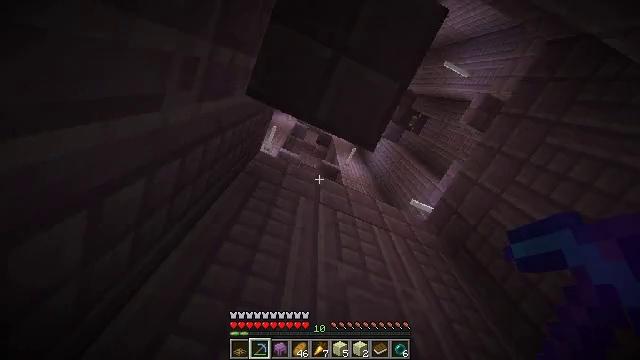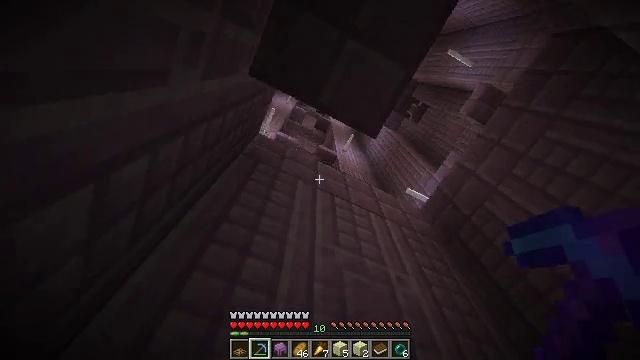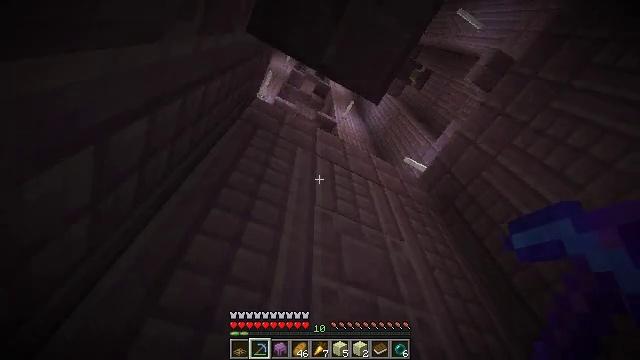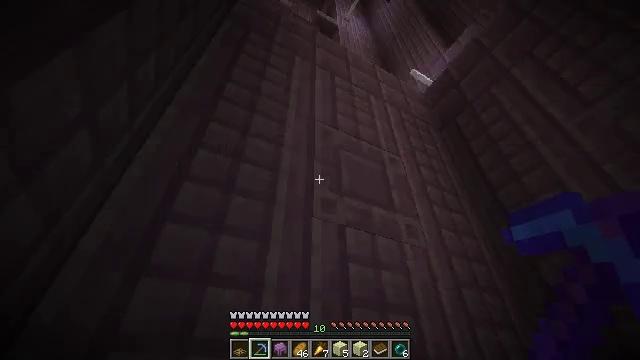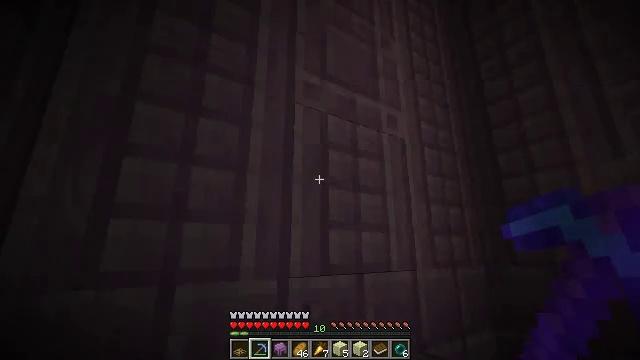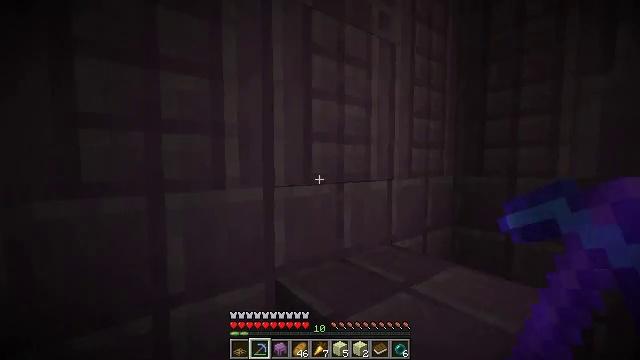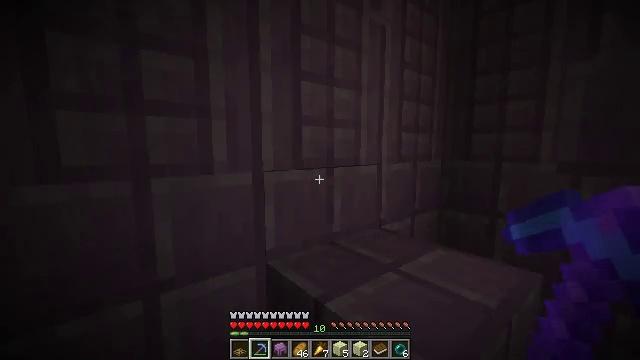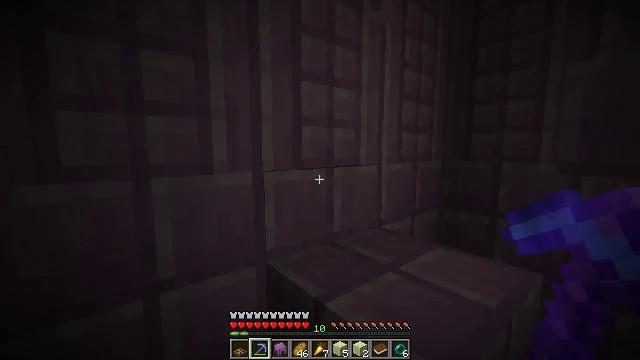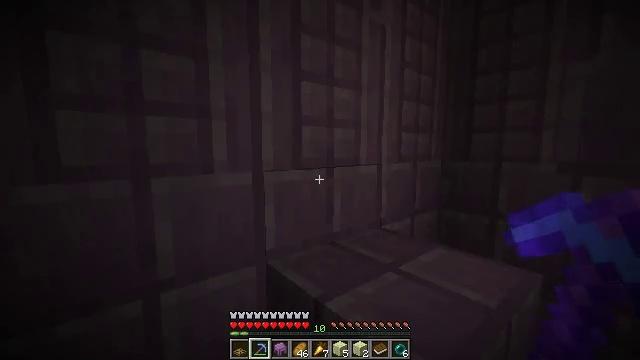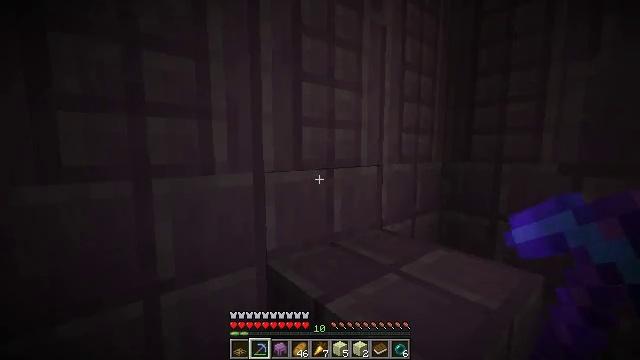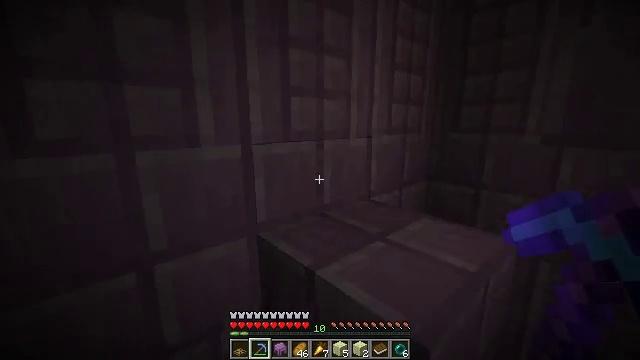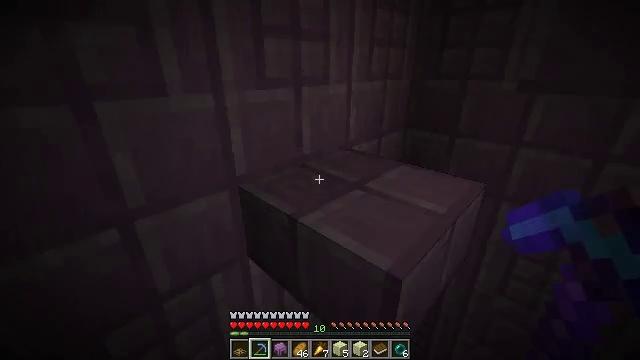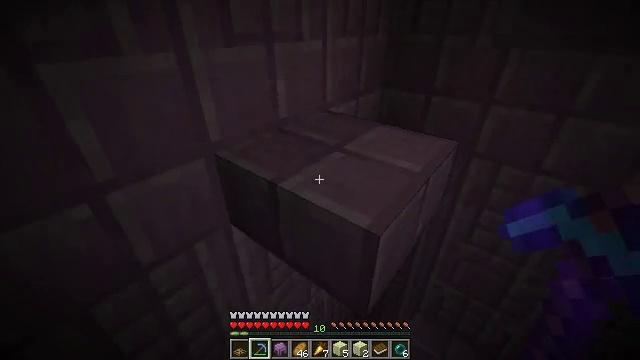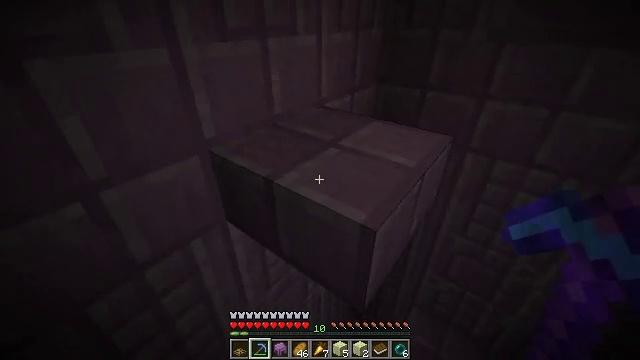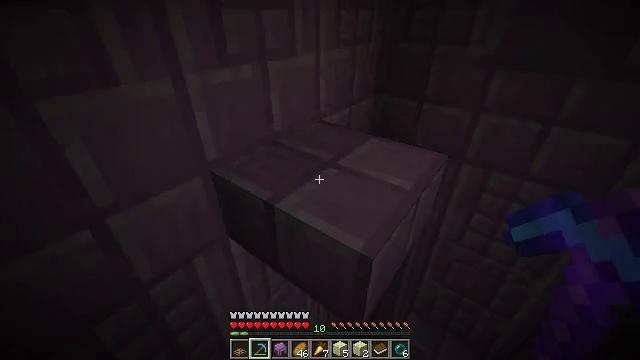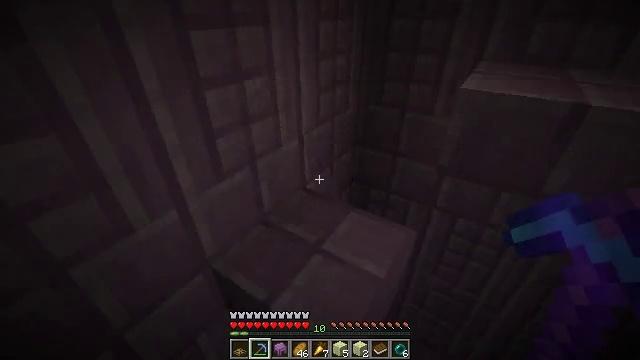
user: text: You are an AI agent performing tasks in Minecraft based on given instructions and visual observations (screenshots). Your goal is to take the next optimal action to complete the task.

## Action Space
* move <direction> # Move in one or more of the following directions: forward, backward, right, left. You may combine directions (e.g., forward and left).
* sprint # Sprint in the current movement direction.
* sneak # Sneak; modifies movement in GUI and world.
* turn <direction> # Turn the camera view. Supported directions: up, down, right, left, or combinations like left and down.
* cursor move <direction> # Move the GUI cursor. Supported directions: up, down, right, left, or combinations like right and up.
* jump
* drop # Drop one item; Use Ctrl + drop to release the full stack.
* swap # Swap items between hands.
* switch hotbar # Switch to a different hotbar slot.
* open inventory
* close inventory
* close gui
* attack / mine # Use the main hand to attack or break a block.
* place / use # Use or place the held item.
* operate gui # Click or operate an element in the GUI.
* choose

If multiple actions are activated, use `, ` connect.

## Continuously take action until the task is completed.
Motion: motion action
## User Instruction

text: Retrieve the purpur slab for building.
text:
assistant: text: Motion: turn right and down
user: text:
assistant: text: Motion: turn right and down
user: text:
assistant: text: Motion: turn down
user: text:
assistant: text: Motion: turn right and down
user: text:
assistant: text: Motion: turn right and down
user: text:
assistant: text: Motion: turn right and down
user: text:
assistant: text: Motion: no_op
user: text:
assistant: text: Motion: no_op
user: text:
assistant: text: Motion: no_op
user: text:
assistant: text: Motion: turn right and down
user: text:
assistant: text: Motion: turn right and down
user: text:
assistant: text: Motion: turn right and down
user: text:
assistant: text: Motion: turn right
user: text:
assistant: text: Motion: move forward, jump
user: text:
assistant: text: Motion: move forward, turn right, jump
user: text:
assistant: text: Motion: move forward, turn right and up, jump
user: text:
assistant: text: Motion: move forward and move left, turn right and up, jump
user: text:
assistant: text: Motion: move forward and move left, turn right
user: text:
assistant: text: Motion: move forward and move left, turn right and up
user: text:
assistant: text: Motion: move forward and move left, turn right and up
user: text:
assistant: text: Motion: move forward and move left, turn right and up
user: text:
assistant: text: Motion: move forward and move left, turn right and up
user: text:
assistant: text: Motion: move left, turn right and up
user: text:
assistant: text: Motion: no_op
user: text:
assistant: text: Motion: no_op
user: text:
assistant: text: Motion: turn right and up
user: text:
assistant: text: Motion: turn right and up
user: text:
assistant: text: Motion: turn right and up
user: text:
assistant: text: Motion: turn right and up
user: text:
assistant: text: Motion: turn right and up